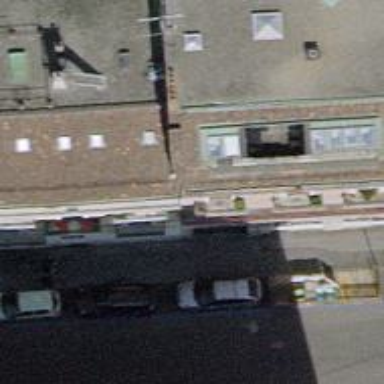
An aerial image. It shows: Clothing store.